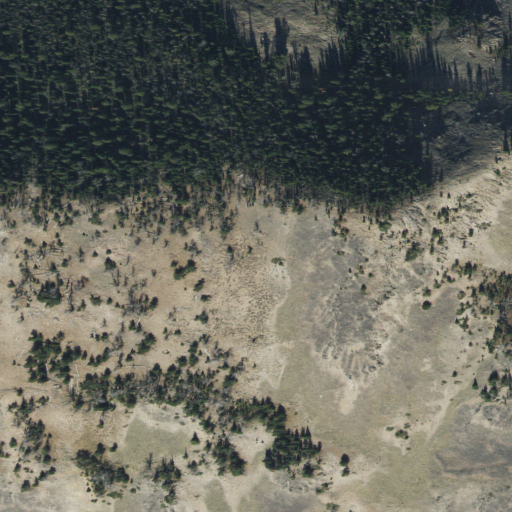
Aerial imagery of mountain in Montana named Palmer Mountain containing shrub, evergreen forest, and grassland